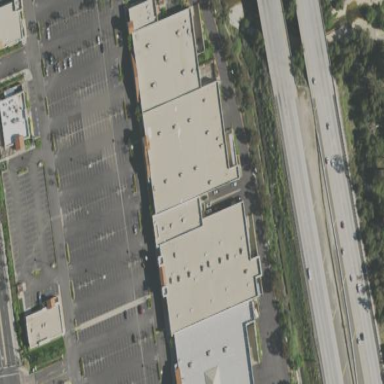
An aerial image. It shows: Retail building.